Question: I have 2 DropDownList, like Master-Slave.
This is my Default.aspx:
'''
<html xmlns="http://www.w3.org/1999/xhtml">
<head runat="server">
<title></title>
</head>
<body>
<form id="form1" runat="server">
<div>
<table>
<tr>
<td>
<asp:Label ID="MsLbl" runat="server" Text="Groups" />
</td>
<td>
<asp:DropDownList ID="Masterddl" runat="server">
<asp:ListItem Text="G1" Value="G1" />
<asp:ListItem Text="G2" Value="G2" />
<asp:ListItem Text="G3" Value="G3" />
</asp:DropDownList>
</td>
</tr>
<tr>
<td>
<asp:Label ID="Svlbl" runat="server" Text="Members" />
</td>
<td>
<asp:DropDownList ID="Slaveddl" runat="server" />
</td>
</tr>
</table>
</div>
</form>
</body>
</html>
'''
And this is my Script:
'''
$(document).ready(function () {
$('select#Masterddl').change(function () {
MasterChangeHandler($(this).val());
});
function MasterChangeHandler(Value) {
$.ajax({
type: 'Post',
url: 'MasterSlaveHandler.ashx',
dataType: "text",
data: 'ItemSelected=' + Value,
async: 'true',
success: function (data) { SuccessHandler1(data); }
});
}
function SuccessHandler1(data) {
$('select#Slaveddl').empty();
$.each(data, function (i, slaveValue) {
$('select#Slaveddl').append(
$('<option></option>').val(slaveValue.Value).html(slaveValue.Text)
);
});
}
'''
And My Handler:
'''
public class SlaveValues {
public string Value { get; set; }
public string Text { get; set; }
}
public class MasterSlaveDropDownListsHandler : IHttpHandler {
public bool IsReusable {
get { return true; }
}
public void ProcessRequest(HttpContext context) {
string valueSelected = context.Request["ItemSelected"];
List<SlaveValues> slaveValues = new List<SlaveValues>();
SlaveValues sv;
sv = new SlaveValues();
sv.Text = "SV1";
sv.Value = valueSelected + "s1";
slaveValues.Add(sv);
sv = new SlaveValues();
sv.Text = "SV2";
sv.Value = valueSelected + "s2";
slaveValues.Add(sv);
string responseText =
Newtonsoft.Json.JsonConvert.SerializeObject(slaveValues);
context.Response.ContentType = "text/json";
context.Response.Write(responseText);
}
}
'''
but there is nothing to append.
Also I see the response in firebug windows as following(when I Select G2 from Master ddl):
'''
[{"Value":"G2s1","Text":"SV1"},{"Value":"G2s2","Text":"SV2"}]
'''
and finally I change my success method of script with this new one for test:
'''
function SuccessHandler2(data) {
$('select#Slaveddl').empty();
$.each(data, function (i, slaveValue) {
$('select#Slaveddl').append(
$('<option></option>').val('Member' + i).html('Member' + i)
);
});
}
'''
when try this new script the binding to Slave ddl work correctly but with some additional items : the index show member0 to member30 and I don' know why.
Edit1:
I also try this one and append correctly:
'''
function SuccessHandler3(data) {
var values = [{ "Value": "G2s1", "Text": "SV1" }, { "Value": "G2s2", "Text": "SV2"}];
$('select#Slaveddl').empty();
$.each(values, function (i, slaveValue) {
$('select#Slaveddl').append(
$('<option></option>').val('Member' + slaveValue.Value).html('Member' +
slaveValue.Text)
);
});
}
'''
So I think there is a problem with manipulate of return value (data).
for more specific view the following pic is the JSON tab in firebug windows when I select G3 in Master ddl:

Edit2:
Also I try this one and just the first alert appear, apparently the (data.d) is null or unknown object:
'''
function SuccessHandler6(data) {
var selection = $('select#Slaveddl');
$(selection).children().remove();
alert('in handler and remove children correctly');
if (data.d) {
alert('data.d is not null');
$(data.d).each(function (index, item) {
$(selection).append('<option>').val(item.Value).html(item.Text);
alert('after append in index: ' + index);
});
}
}
'''
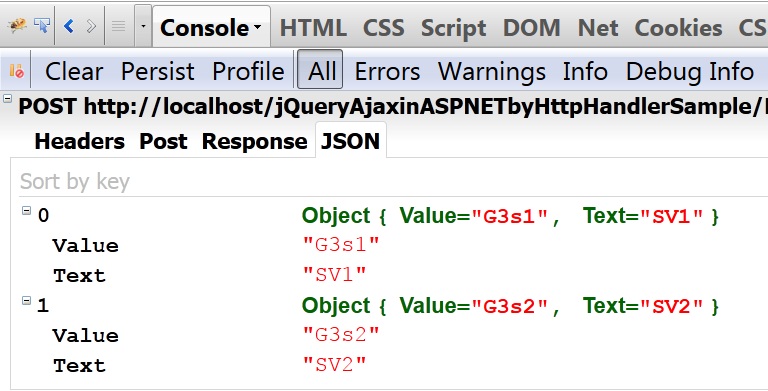
Answer: Maybe this can be useful this very like as your problem an have a complete step by step solution:
<URL>